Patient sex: M
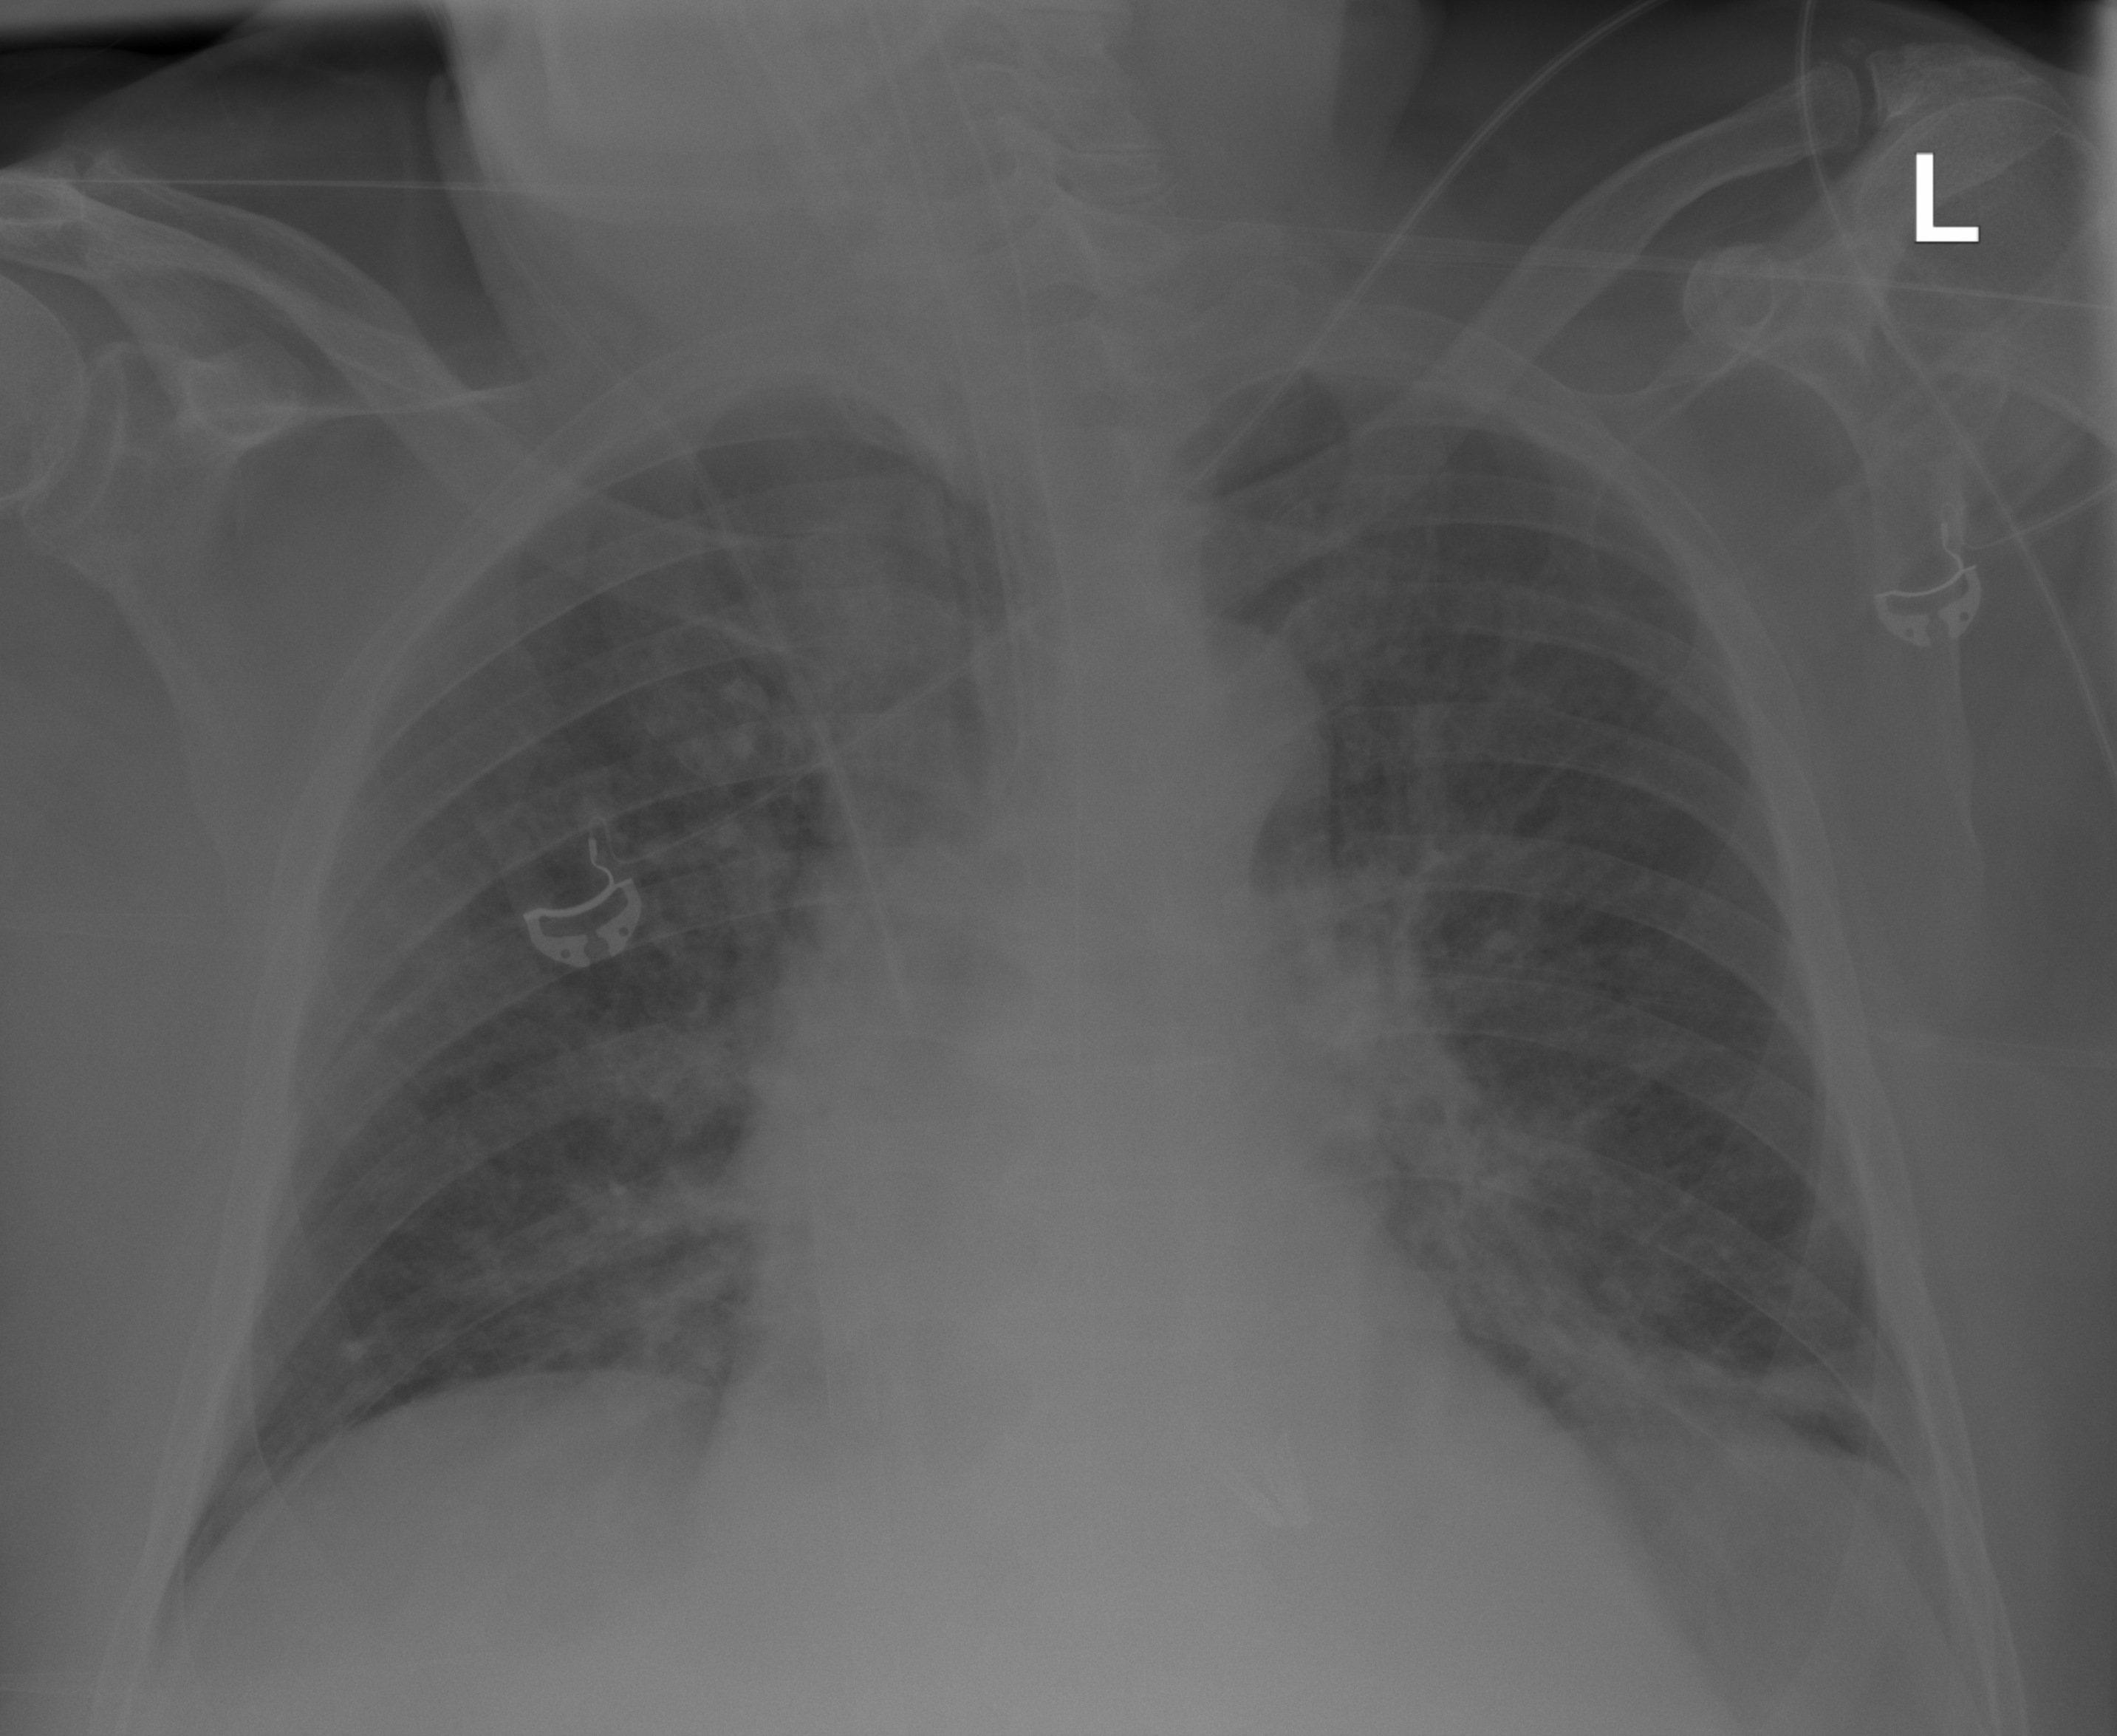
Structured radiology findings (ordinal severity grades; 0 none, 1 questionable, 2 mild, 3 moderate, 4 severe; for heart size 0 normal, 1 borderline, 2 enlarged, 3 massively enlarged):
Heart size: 0
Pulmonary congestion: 2
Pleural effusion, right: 0
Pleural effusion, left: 2
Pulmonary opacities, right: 2
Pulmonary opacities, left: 2
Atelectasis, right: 2
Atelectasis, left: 2